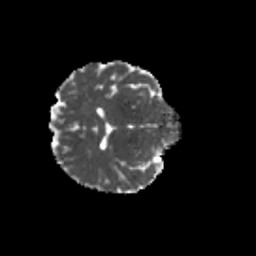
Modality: MD
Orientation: axial
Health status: healthy
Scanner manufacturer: philips
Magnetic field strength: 3 T
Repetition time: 9.75 s
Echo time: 0.092 s